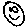
Label: smiley face